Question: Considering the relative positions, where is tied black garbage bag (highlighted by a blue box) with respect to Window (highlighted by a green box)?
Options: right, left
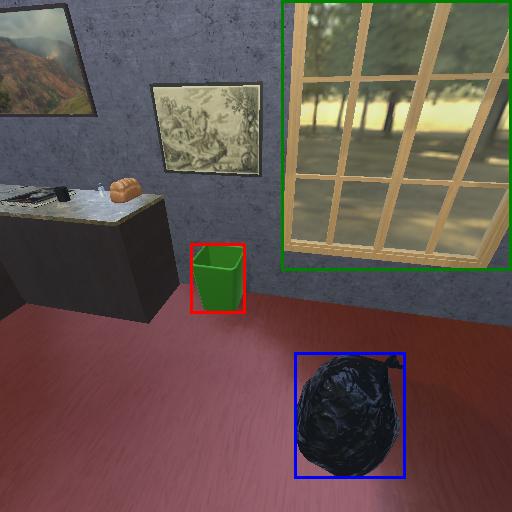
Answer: right